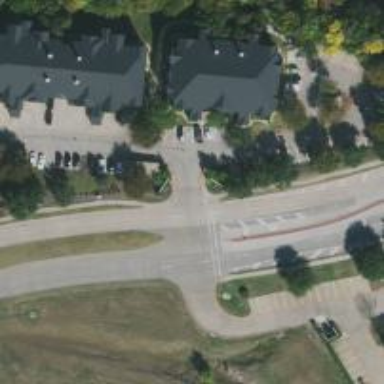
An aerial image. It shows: Tertiary road with separate sidewalks.